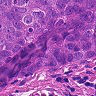
Metastatic tissue present: yes